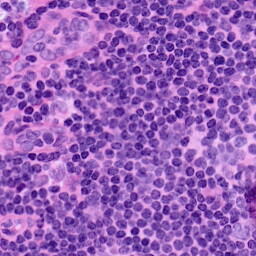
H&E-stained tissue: LymphNode